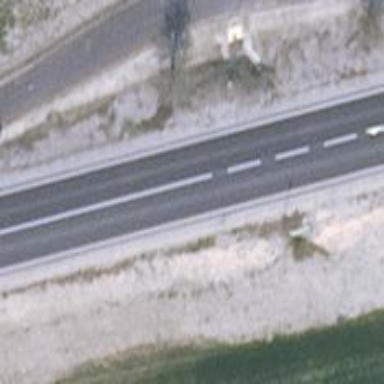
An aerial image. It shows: Primary road with asphalt surface.